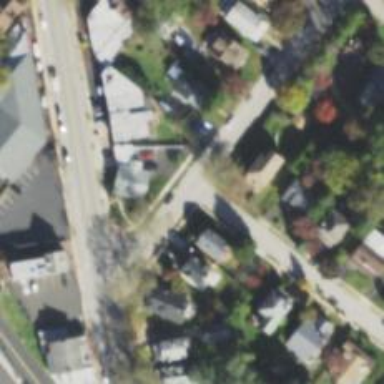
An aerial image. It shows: Residential road.